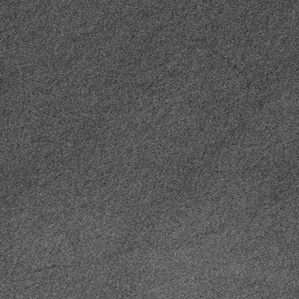
Label: frost